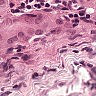
Metastatic tissue present: yes